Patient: sex M, age 53
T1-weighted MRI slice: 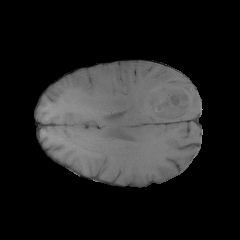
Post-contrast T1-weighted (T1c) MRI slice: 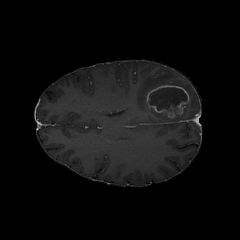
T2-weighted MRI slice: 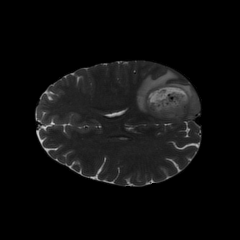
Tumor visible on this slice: yes
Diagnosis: Glioblastoma, IDH-wildtype
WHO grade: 4